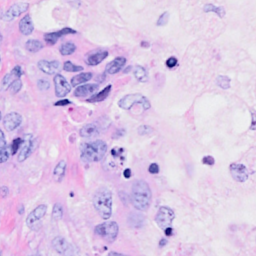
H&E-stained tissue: Breast